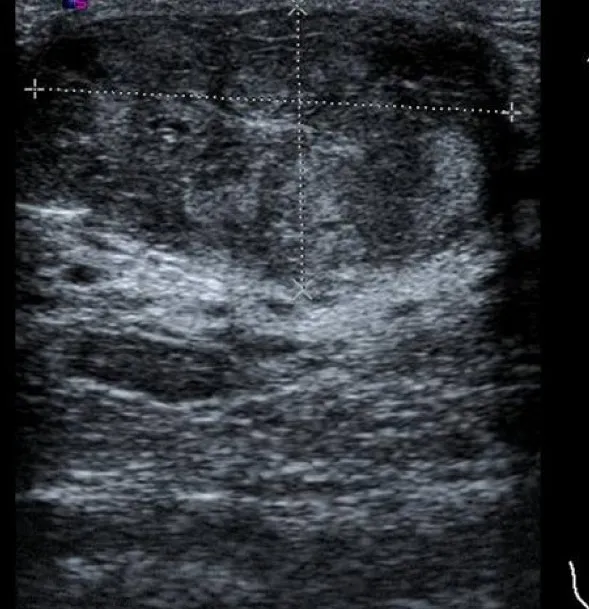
Ultrasound evaluation of the lesion.
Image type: radiology (ultrasound)